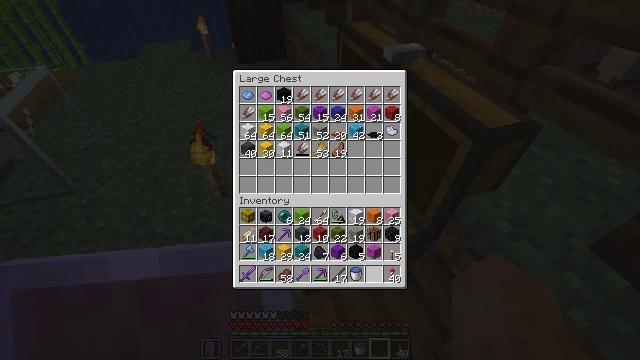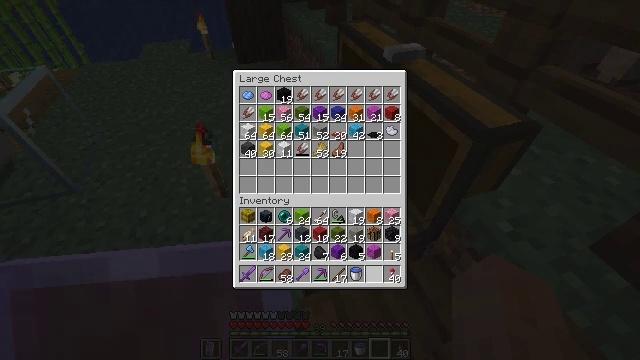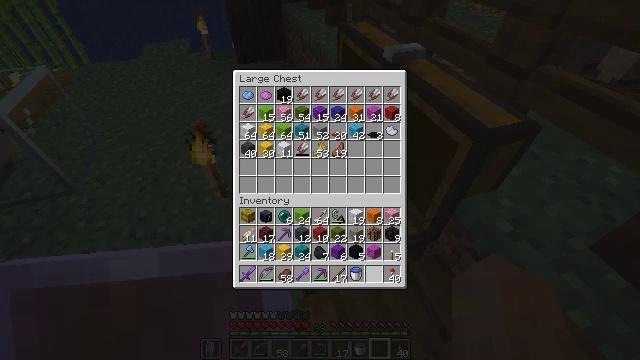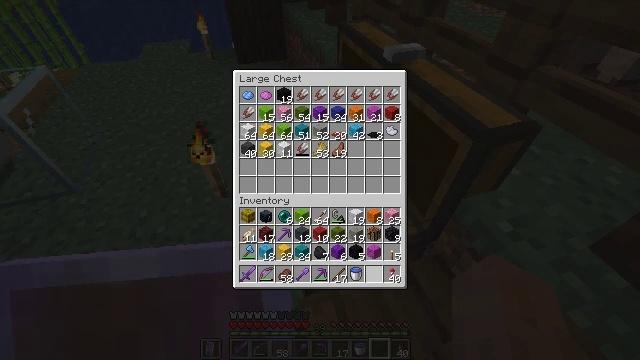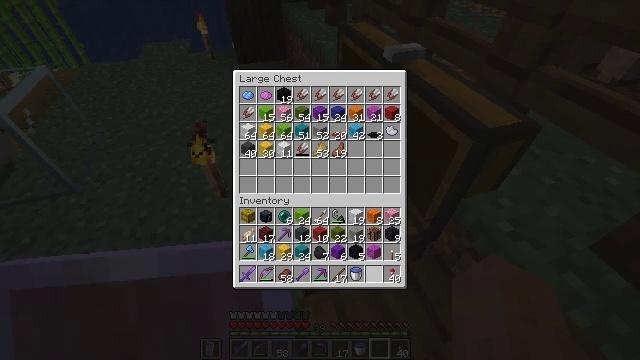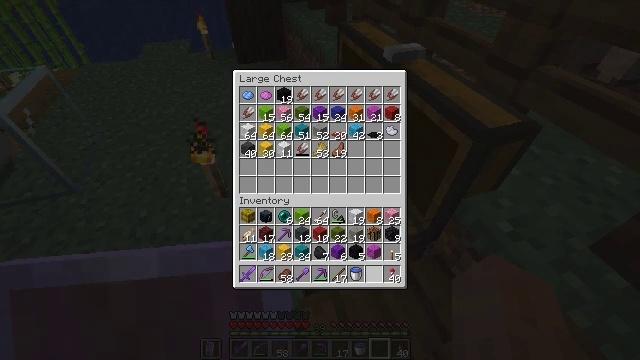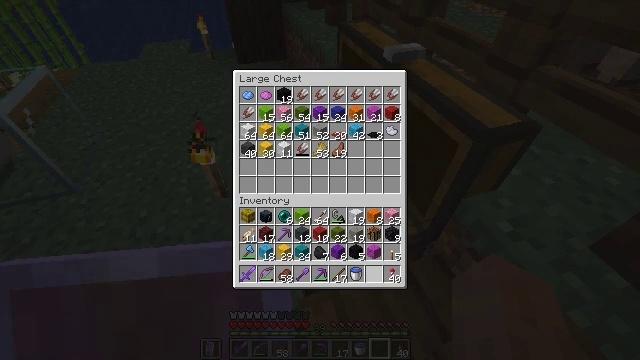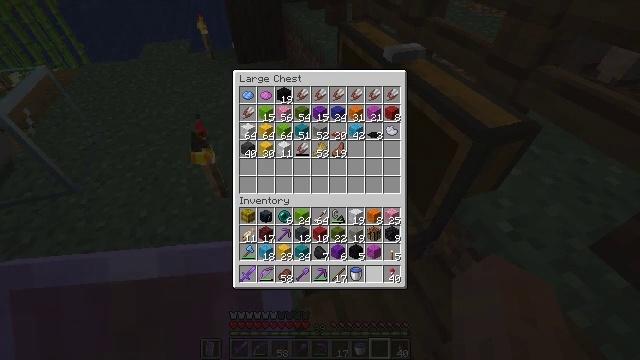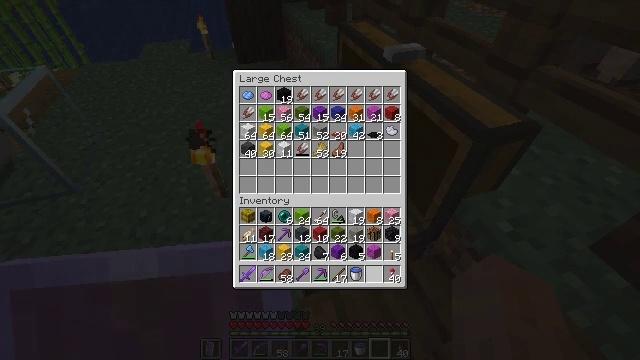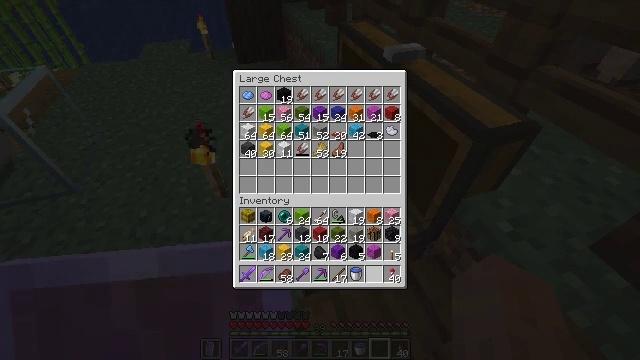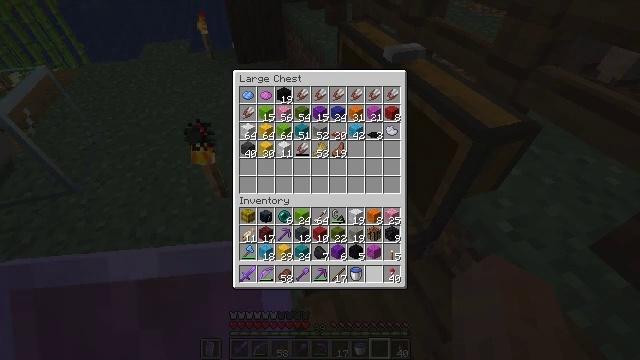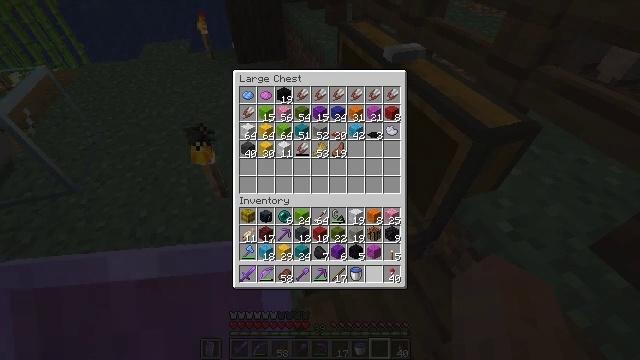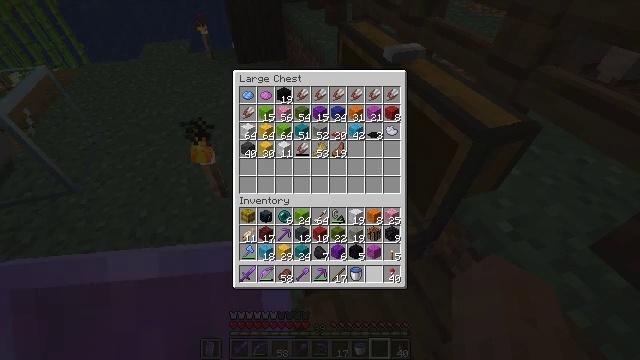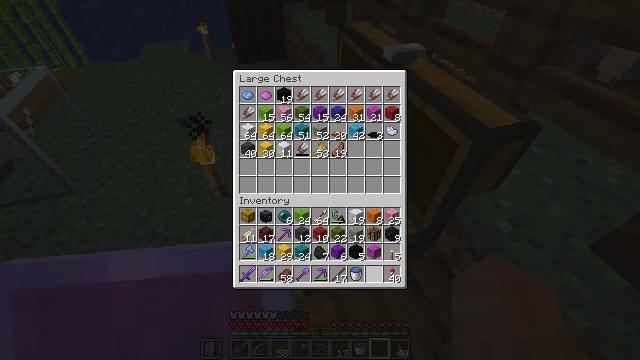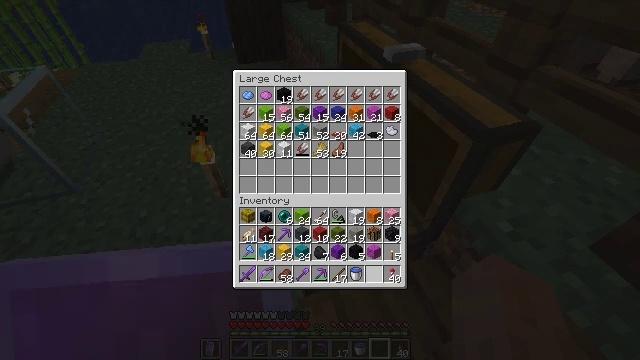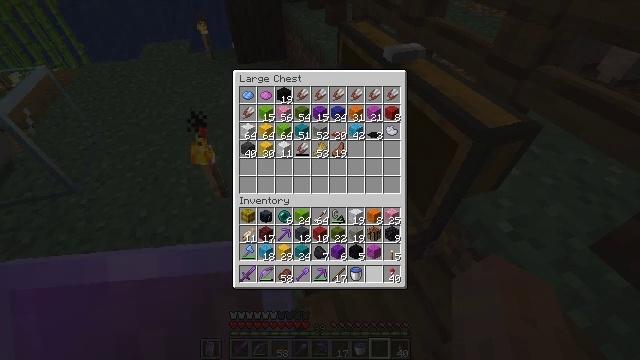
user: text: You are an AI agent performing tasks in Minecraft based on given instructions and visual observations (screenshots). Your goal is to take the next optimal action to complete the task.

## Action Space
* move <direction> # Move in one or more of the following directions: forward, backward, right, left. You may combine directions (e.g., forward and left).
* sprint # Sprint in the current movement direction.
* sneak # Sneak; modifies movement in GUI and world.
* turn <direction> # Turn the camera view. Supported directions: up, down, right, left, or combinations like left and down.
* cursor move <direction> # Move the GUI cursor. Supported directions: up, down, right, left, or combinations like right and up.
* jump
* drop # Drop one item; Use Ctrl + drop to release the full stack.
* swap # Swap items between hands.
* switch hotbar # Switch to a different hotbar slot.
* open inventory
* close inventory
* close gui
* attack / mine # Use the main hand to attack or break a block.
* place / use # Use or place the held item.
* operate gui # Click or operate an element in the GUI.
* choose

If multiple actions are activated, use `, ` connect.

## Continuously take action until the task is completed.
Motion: motion action
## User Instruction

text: craft item cyan carpet
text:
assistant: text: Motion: no_op
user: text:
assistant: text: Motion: no_op
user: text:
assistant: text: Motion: no_op
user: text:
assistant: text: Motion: no_op
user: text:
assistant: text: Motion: no_op
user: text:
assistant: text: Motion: no_op
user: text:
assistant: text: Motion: no_op
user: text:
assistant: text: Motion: no_op
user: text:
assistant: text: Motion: no_op
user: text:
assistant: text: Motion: no_op
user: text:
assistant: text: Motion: no_op
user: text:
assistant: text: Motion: no_op
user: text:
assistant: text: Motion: no_op
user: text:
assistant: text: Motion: no_op
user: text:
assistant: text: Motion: no_op
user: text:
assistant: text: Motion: no_op
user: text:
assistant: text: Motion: no_op
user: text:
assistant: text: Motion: no_op
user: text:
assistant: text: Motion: no_op
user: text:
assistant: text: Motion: no_op
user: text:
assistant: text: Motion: no_op
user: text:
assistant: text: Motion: no_op
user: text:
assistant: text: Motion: no_op
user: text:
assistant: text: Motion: no_op
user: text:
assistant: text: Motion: no_op
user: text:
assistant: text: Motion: no_op
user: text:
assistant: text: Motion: no_op
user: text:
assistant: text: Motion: no_op
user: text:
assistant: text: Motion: no_op
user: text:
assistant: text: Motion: no_op